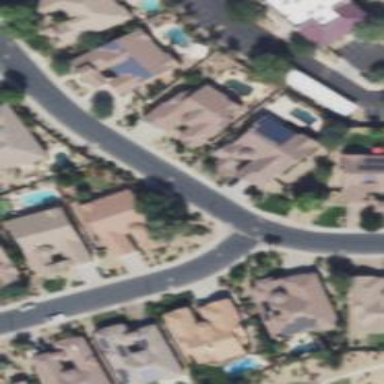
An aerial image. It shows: Smooth asphalt road in residential area.